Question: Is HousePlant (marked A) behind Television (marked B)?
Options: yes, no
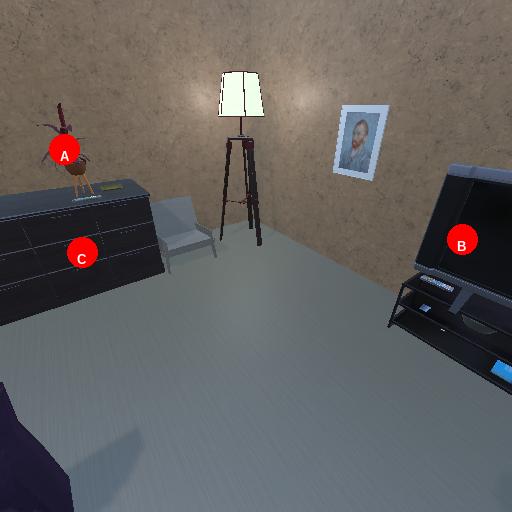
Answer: yes